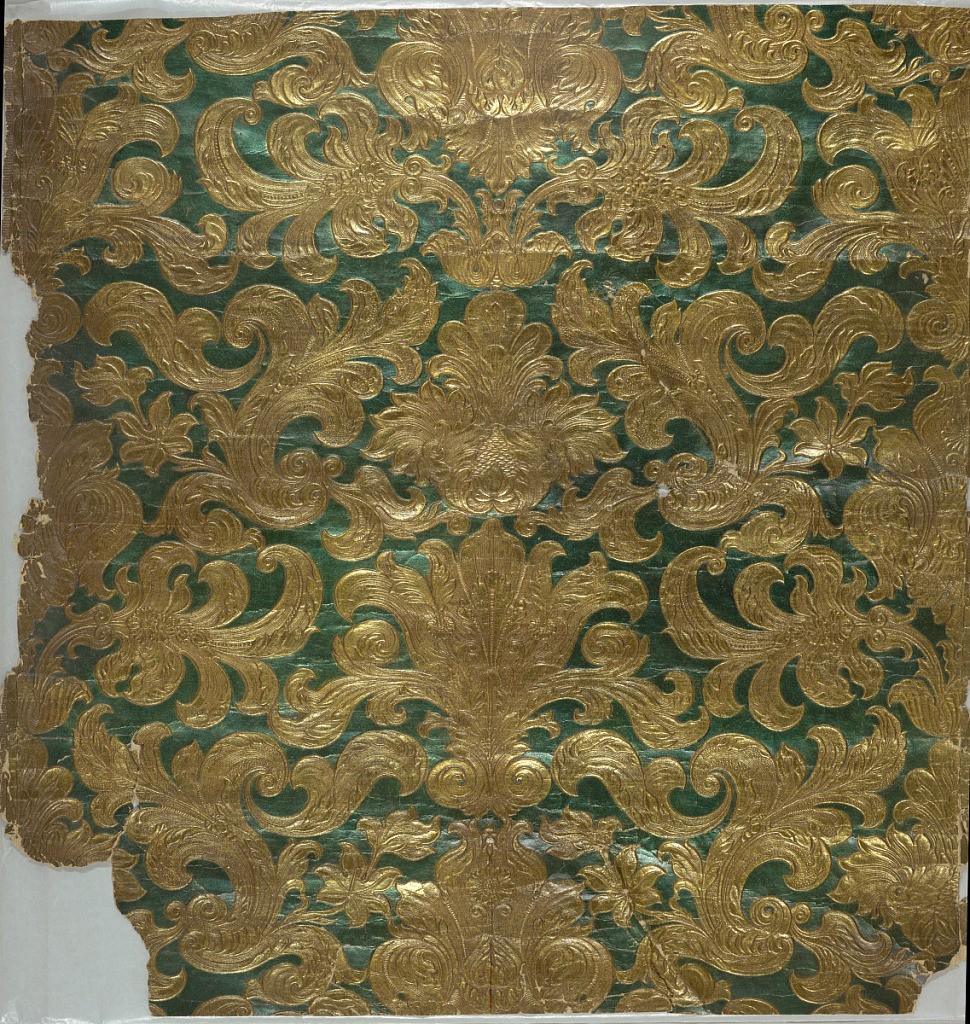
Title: Sidewall
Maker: Okamoto Manufacturing Company, Japan,
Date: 1875–99
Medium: Block-printed paper, embossed
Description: Imitation leather. Embossed, symmetrical rococo foliate pattern; printed in metallic gold and blue-green.